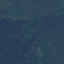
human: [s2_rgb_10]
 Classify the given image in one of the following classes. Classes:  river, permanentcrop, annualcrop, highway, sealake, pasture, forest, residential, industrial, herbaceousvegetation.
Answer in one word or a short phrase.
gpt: Forest